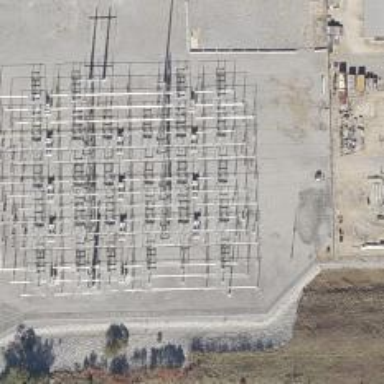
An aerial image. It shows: Switch for power supply.